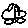
Label: car